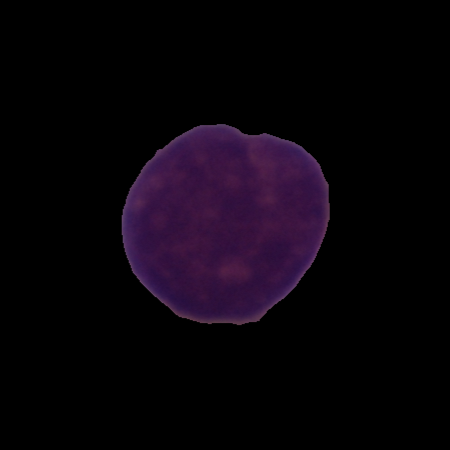
Label: cancer